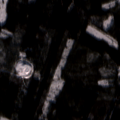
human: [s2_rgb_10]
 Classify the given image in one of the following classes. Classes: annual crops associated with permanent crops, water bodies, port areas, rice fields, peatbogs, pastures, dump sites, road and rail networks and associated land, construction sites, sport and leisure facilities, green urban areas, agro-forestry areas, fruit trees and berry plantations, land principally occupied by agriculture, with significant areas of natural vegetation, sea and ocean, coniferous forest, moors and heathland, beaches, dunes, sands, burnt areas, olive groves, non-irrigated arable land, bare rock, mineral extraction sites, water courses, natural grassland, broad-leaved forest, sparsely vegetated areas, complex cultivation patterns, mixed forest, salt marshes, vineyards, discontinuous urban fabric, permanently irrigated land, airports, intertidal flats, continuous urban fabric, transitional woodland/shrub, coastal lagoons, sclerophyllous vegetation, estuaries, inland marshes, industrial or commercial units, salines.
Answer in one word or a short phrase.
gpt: broad-leaved forest, coniferous forest, mixed forest